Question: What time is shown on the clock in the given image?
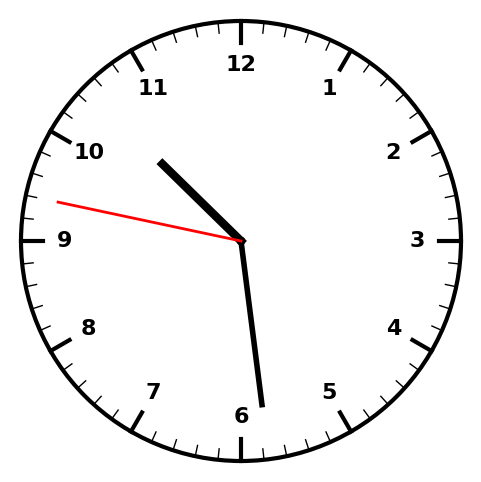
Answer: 10:28:47